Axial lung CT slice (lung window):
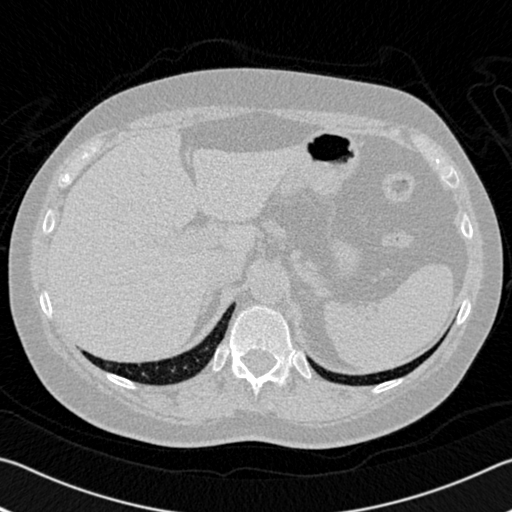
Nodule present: no